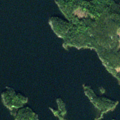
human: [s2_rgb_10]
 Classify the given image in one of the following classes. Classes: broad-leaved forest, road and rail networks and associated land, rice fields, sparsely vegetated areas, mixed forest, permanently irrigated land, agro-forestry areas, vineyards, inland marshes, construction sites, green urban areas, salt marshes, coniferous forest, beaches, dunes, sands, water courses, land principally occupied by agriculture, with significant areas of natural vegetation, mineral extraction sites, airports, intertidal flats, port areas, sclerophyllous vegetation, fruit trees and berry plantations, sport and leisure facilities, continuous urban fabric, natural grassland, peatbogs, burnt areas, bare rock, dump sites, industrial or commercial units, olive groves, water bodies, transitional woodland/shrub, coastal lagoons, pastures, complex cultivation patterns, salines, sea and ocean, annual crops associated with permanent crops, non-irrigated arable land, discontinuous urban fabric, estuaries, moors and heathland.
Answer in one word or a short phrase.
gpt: coniferous forest, water bodies